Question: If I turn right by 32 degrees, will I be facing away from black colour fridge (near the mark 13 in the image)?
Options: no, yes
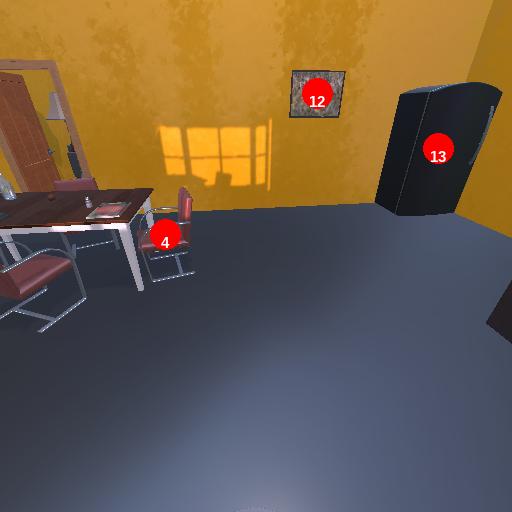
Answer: no